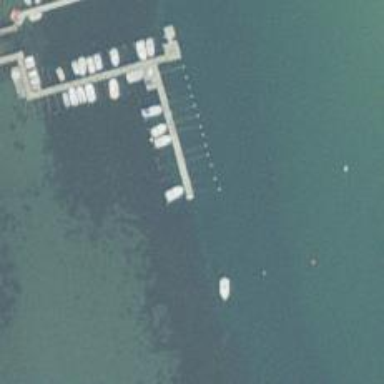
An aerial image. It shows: Man-made pier.